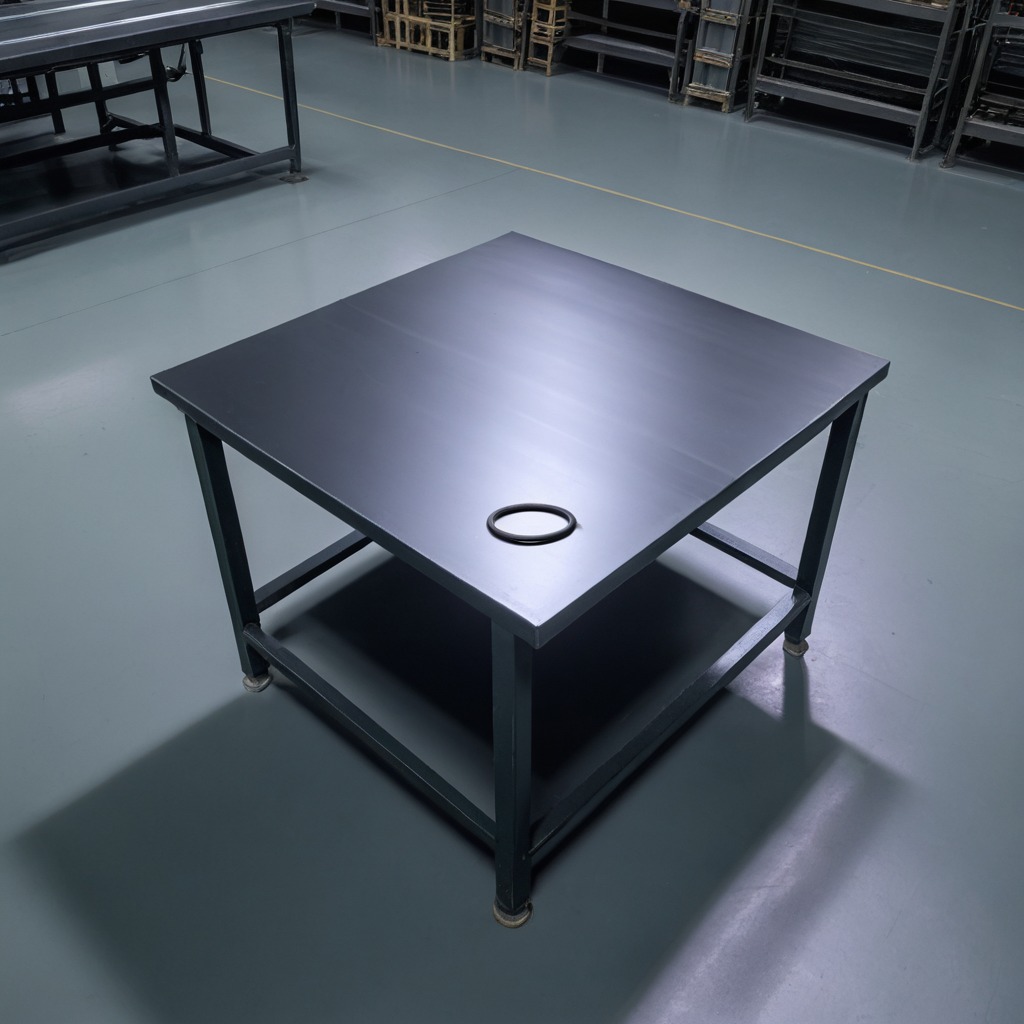
A rubber O-ring lies on a clean empty table in a basement in the evening.